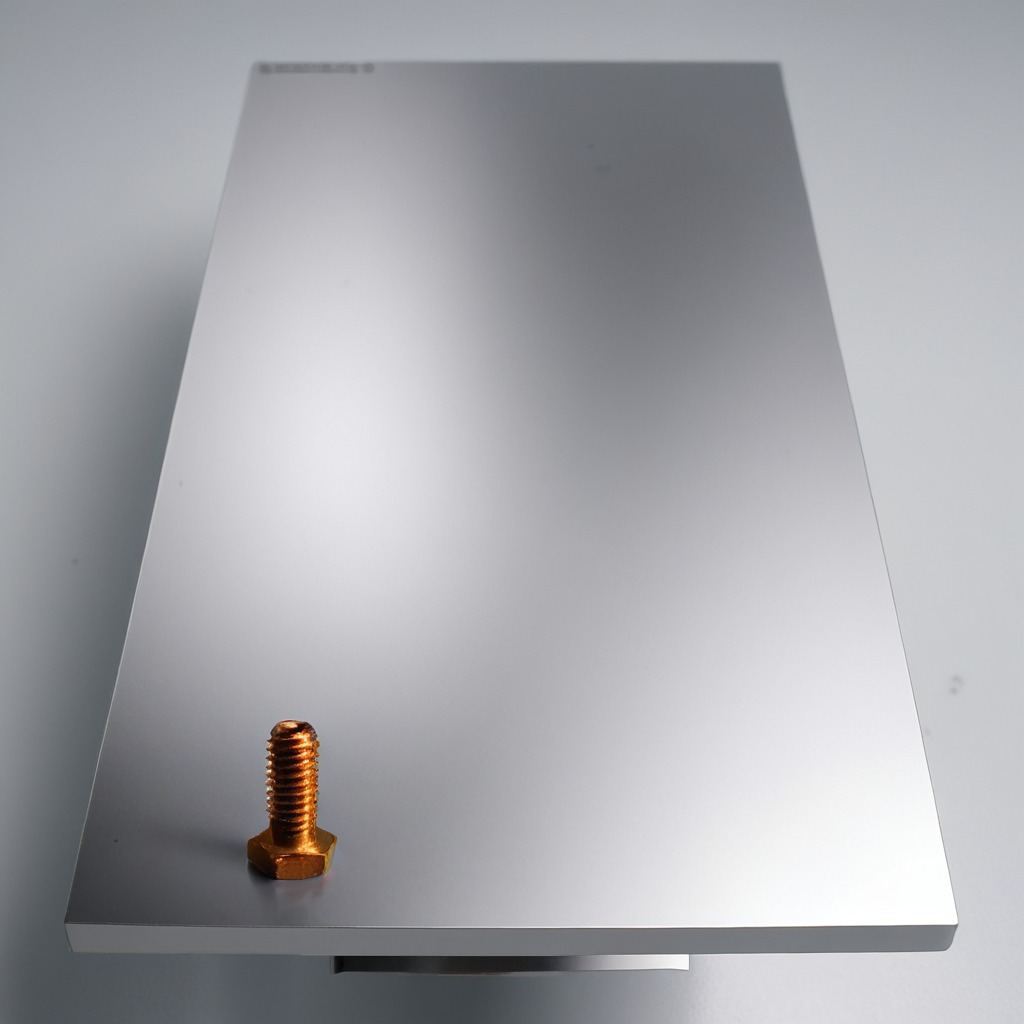
A metal screw is lying on the stainless steel table in a high-end prototyping lab.